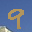
Label: 9